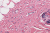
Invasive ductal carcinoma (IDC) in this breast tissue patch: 0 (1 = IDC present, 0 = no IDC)